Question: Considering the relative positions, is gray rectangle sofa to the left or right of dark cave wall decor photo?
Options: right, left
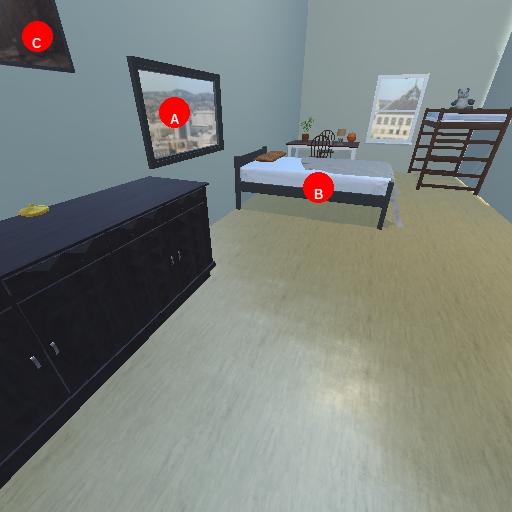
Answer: right